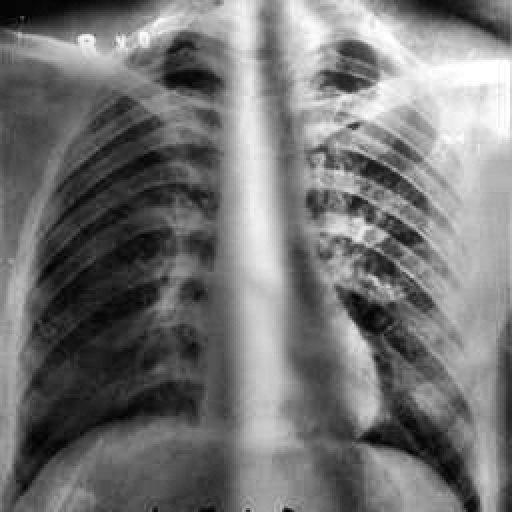
Finding: TUBERCULOSIS